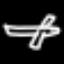
Label: airplane